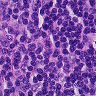
Metastatic tissue present: yes